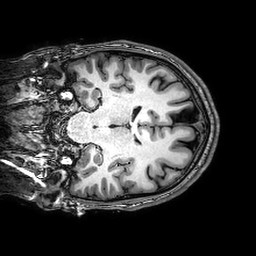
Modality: T1w
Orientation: coronal
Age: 28
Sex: male
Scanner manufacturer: philips
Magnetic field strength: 3 T
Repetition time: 0.008302 s
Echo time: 0.00382 s